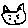
Label: cat